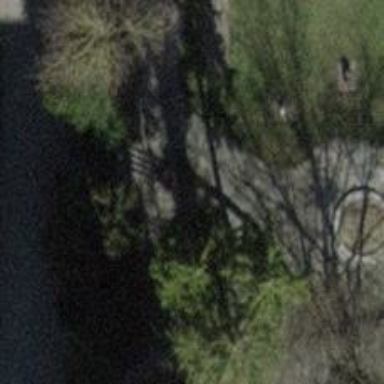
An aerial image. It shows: Gravel path with steps.